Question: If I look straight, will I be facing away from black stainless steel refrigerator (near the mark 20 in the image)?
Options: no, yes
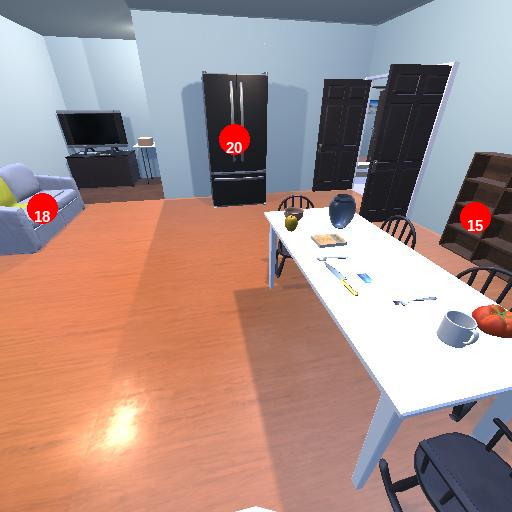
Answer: no